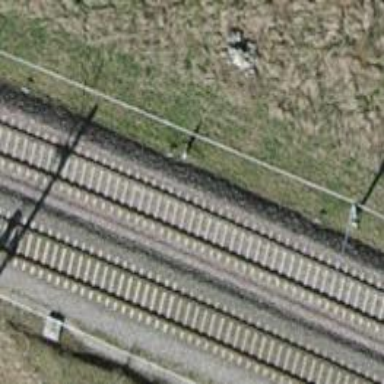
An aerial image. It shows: Railway milestone.